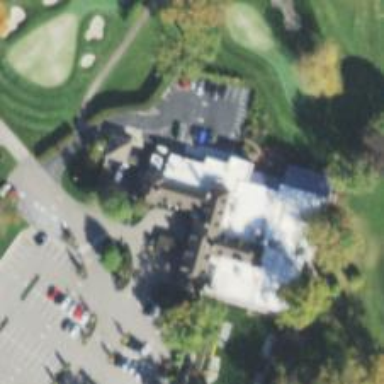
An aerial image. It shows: Clubhouse for golf enthusiasts.